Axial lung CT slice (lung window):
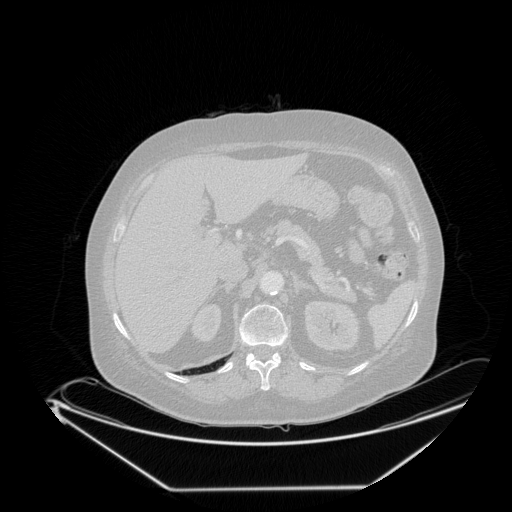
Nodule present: no